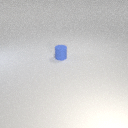
small blue rubber cylinder